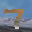
Label: 7